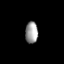
Tissue: lung
Cell type: Myeloid cells
Senescence score: 0.548
Nuclear area (px): 268
Mean DAPI intensity: 156.604